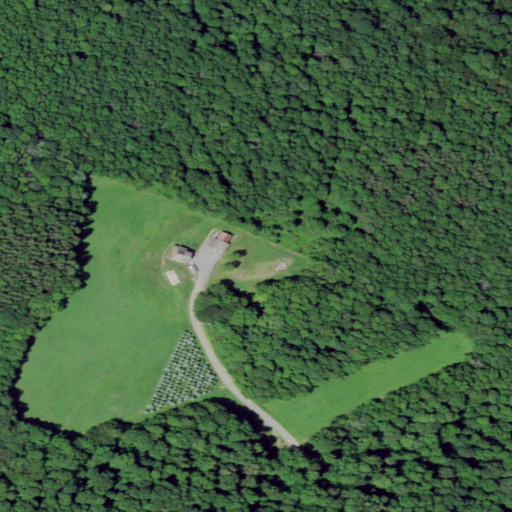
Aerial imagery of mountain in New York named Hawk Hill containing deciduous forest, grassland, mixed forest, evergreen forest, medium intensity development, pasture, and open development